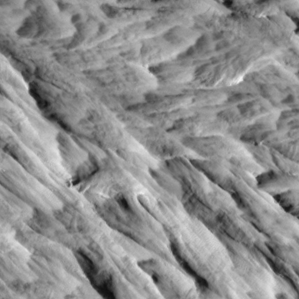
Label: non_frost